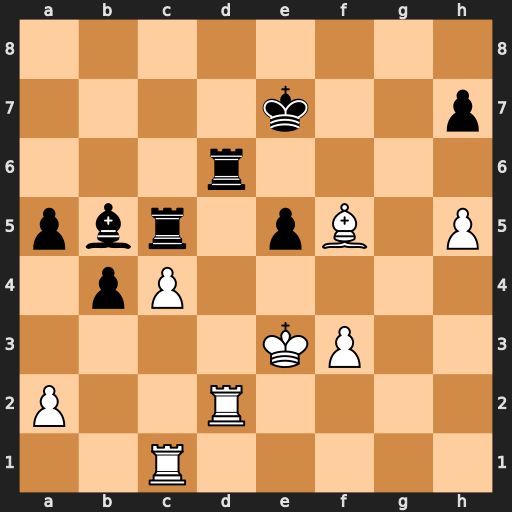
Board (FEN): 8/4k2p/3r4/pbr1pB1P/1pP5/4KP2/P2R4/2R5
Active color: w
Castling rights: -
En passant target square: -
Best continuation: Rxd6 Kxd6 Rd1+ Ke7 cxb5